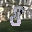
Label: 8